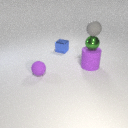
small purple rubber sphere to the left of small blue metal cube